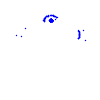
Particle: kaon